Question: I looked for similar questions but didn't understand some things. My code also seems to work, but instead of jpg images it displays some icons. Would be great if you will help to figure it out.
Fisrst of all, the controller:
'''
@Controller
public class MainController {
@Autowired
private MasterpieceService masterpieceService;
@RequestMapping(value={ "/", "/home" }, method = RequestMethod.GET)
public ModelAndView firstPage(){
ModelAndView model = new ModelAndView();
model.addObject("masterpiece", new Masterpiece());
model.addObject("masterpieceList", masterpieceService.getMasterpieces());
model.setViewName("home");
return model;
}
(...other methods...)
@RequestMapping(value = {"/uploadMasterpiece"}, method = RequestMethod.POST)
public ModelAndView uploadMasterpiece(@RequestParam("name") String name,
@RequestParam("file") MultipartFile file,
@RequestParam("comment") String comment) {
ModelAndView model = new ModelAndView();
if(file.isEmpty()){
// oh no.
model.setViewName("home");
}else {
Masterpiece masterpiece = new Masterpiece();
try {
masterpiece.setName(name);
masterpiece.setImage(file.getBytes());
masterpiece.setComment(comment);
masterpieceService.addMasterpiece(masterpiece);
model.setViewName("admin");
}catch (Exception e){
e.printStackTrace();
model.setViewName("home");
}
}
return model;
}}
'''
and my JSP:
'''
<c:if test="${!empty masterpieceList}">
<table>
<c:forEach items="${masterpieceList}" var="masterpiece">
<tr>
<td>${masterpiece.name},</td>
<td><img src="${pageContext.request.contextPath}/masterpiece/${masterpiece.image}" /> </td>
<td>${masterpiece.comment} </td>
</tr>
</c:forEach>
</table>
'''
In the end it should be like an artist gallery representing a table of images on the first page. Right now I don't have any css and didnt search how to make a good table out of the output, but the question is about images. It looks like:

, with icons instead of images, and I am wondering, why...
After comments and answers, I eventually find out a solution. Previously I tried to pass images straight, not as an url values, which appears a bad practice. Here is a code in the controller for my case:
'''
@RequestMapping(value = "/something/getImg{masterpieceId}", method = RequestMethod.GET,
produces = MediaType.IMAGE_JPEG_VALUE)
public ResponseEntity<byte[]> ListImage(@PathVariable long masterpieceId) throws IOException{
Masterpiece m = masterpieceService.getMasterpieceById(masterpieceId);
byte [] image = m.getImage();
final HttpHeaders headers = new HttpHeaders();
headers.setContentType(MediaType.IMAGE_JPEG);
return new ResponseEntity<byte[]>(image, headers, HttpStatus.CREATED);
}
'''
And my updated form:
'''
<c:if test="${!empty masterpieceList}">
<table>
<c:forEach items="${masterpieceList}" var="masterpiece">
<tr>
<td>${masterpiece.name},</td>
<td><img src="/something/getImg${masterpiece.masterpieceId}" /> </td>
<td>${masterpiece.comment} </td>
</tr>
</c:forEach>
</table>
'''
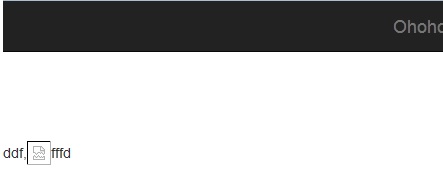
Answer: Images can't be (shouldn't be) inserted like data in HTML. An Image should be loaded by a URL.
1. Make HTML be like this: img src="/something/getImg?id=123"
2. Create a controller that accepts URL "something/getImg".
3. In the Controller, return the Image by using Servlet's response.Outputstream
For each image you want to display, create an IMG html element. Each IMG's "src" attribute will point a specific URL for that image: ..getImage?id=111 , getImage?id=112, etc. The controller method will look for request parameter "id", and return the Image for that id.